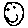
Label: smiley face